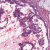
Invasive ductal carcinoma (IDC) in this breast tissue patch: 1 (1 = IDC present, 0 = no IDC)